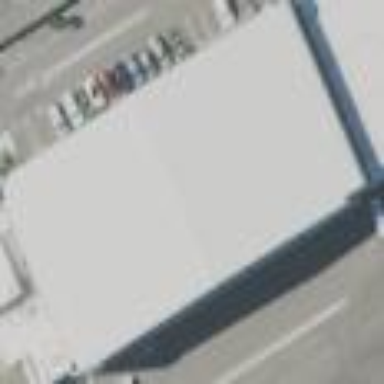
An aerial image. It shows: Hangar building located at airport.